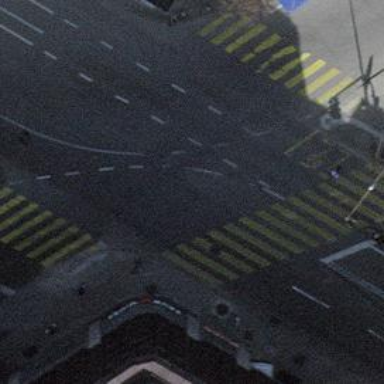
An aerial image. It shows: Road with traffic signals.